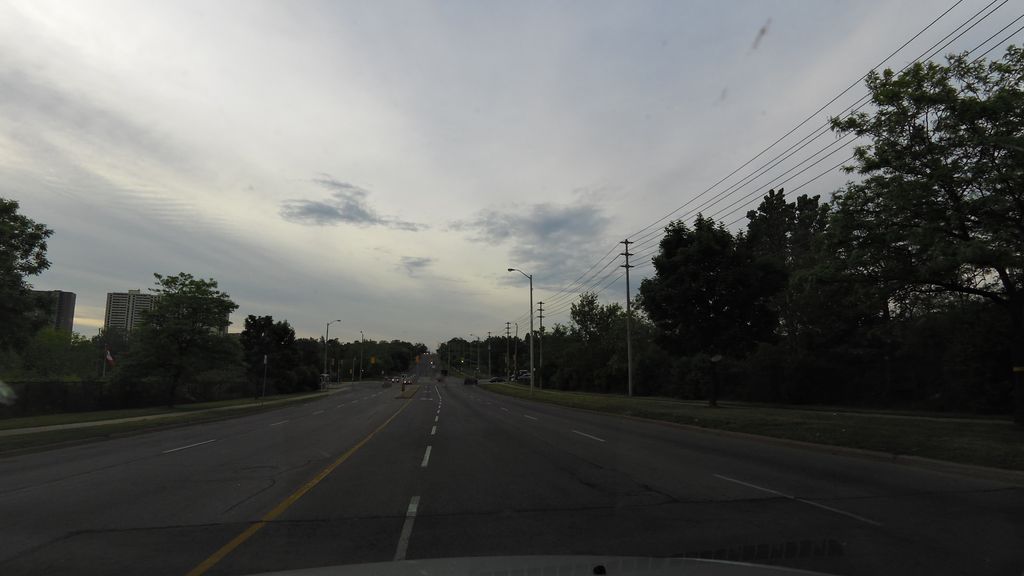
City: toronto